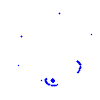
Particle: proton